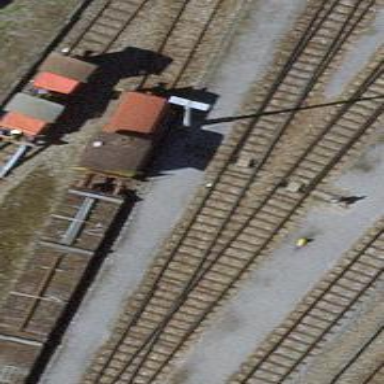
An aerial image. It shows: Railway switch.